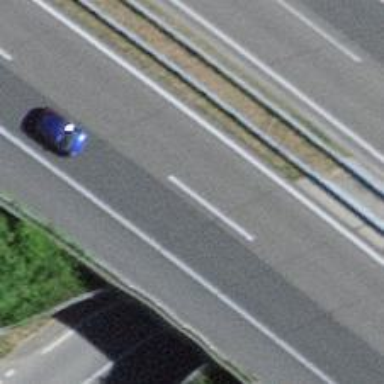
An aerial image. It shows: Asphalt motorway.